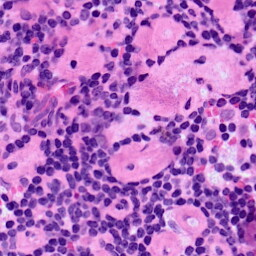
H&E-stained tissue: LymphNode